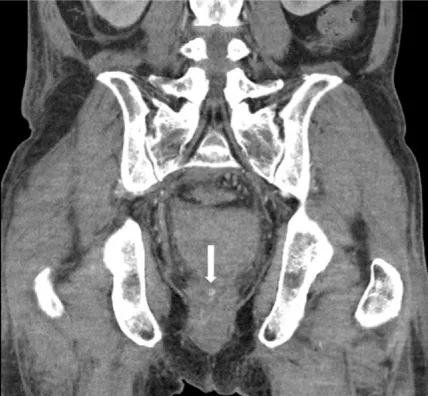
Follow-up contrast-enhanced coronal computed tomography image showing the residual pseudoaneurysm in the rectum (arrow).
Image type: radiology (ct)